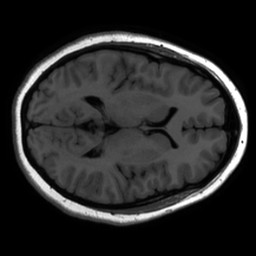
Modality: inplaneT1
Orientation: axial
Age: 17
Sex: female
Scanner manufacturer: ge
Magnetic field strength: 3 T
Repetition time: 2.603 s
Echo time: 0.02306 s